Aerial crown-view tile of a tropical tree (Barro Colorado Island, Panama), acquired 20250616:
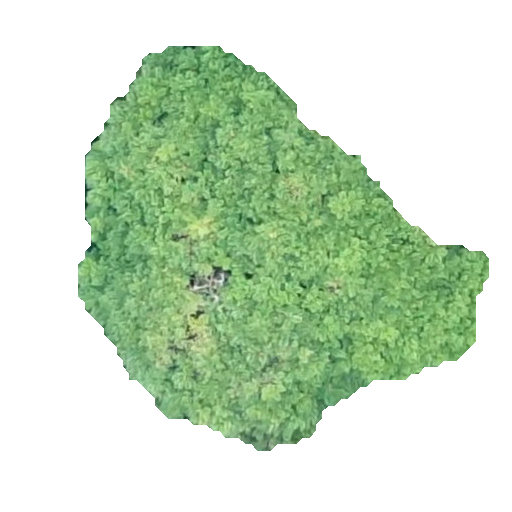
Species: Jacaranda copaia
GBIF accepted scientific name: Jacaranda copaia
Crown area: 152.017 m²